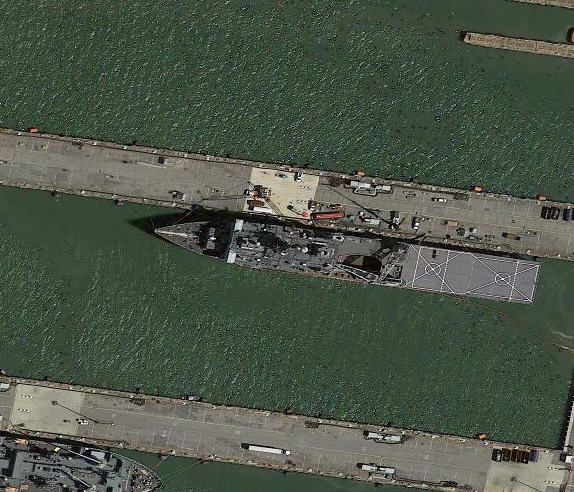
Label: Whitby_Island-class_dock_landing_ship